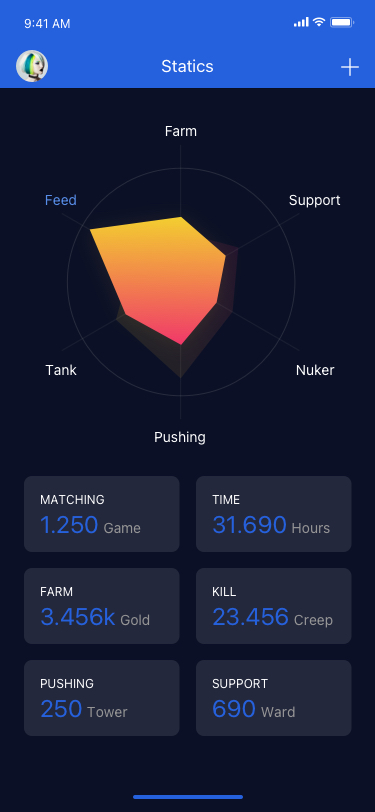
Text in this UI design:
Follow us
Home page
About Us
Profile
Portfolios
Message
Settings
Logout